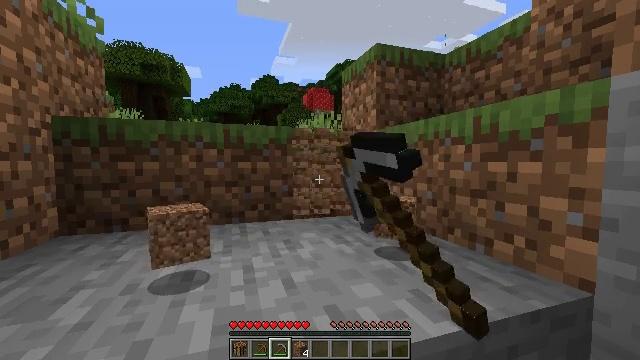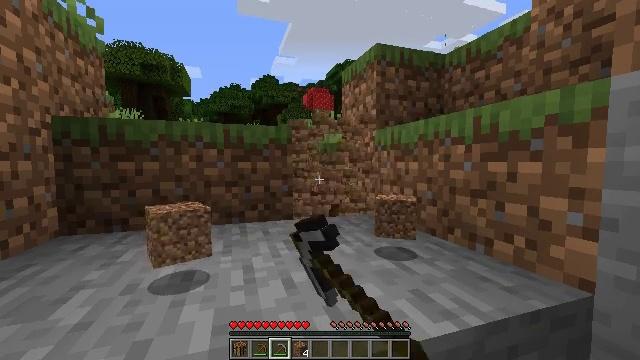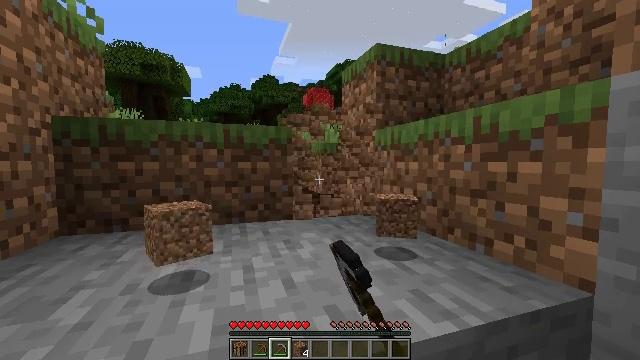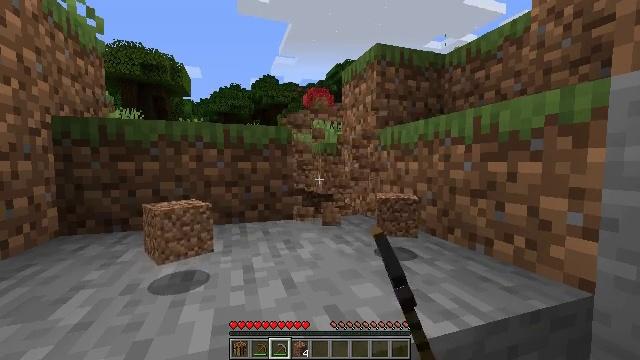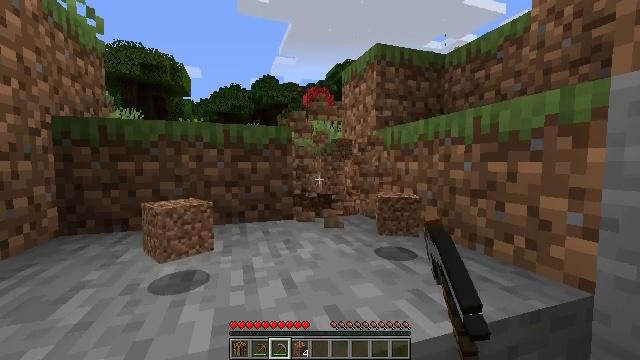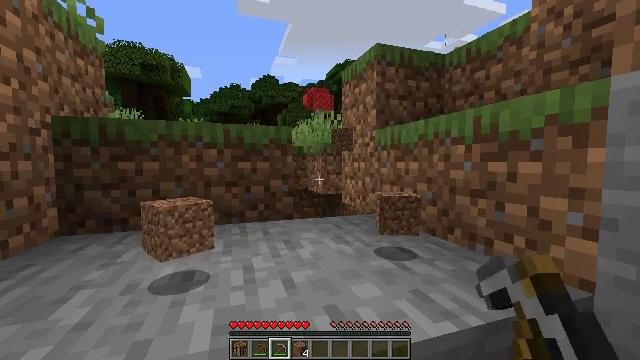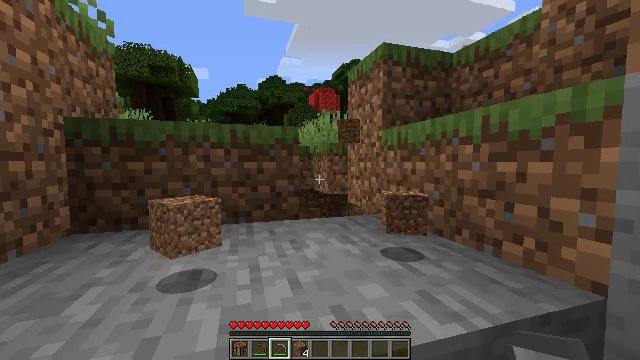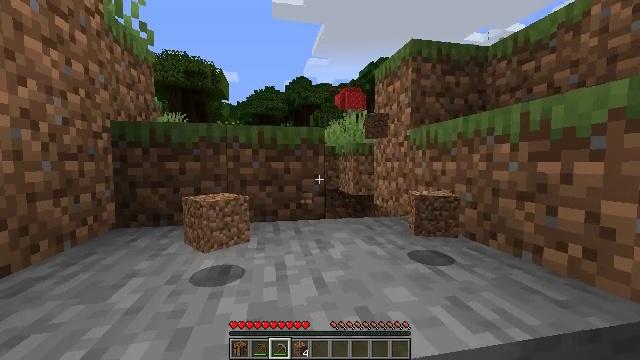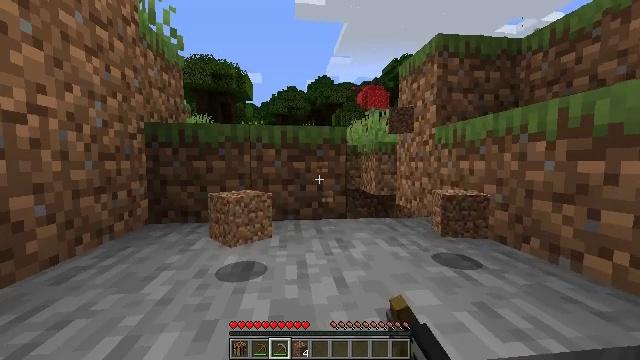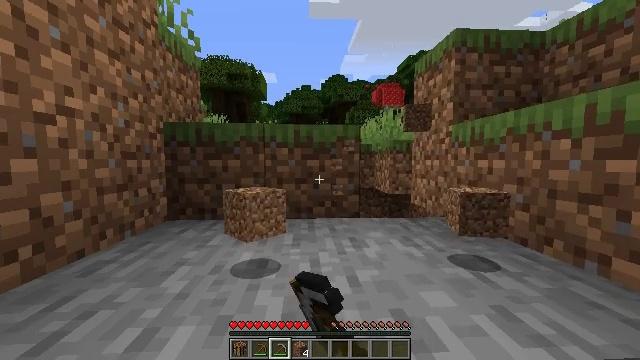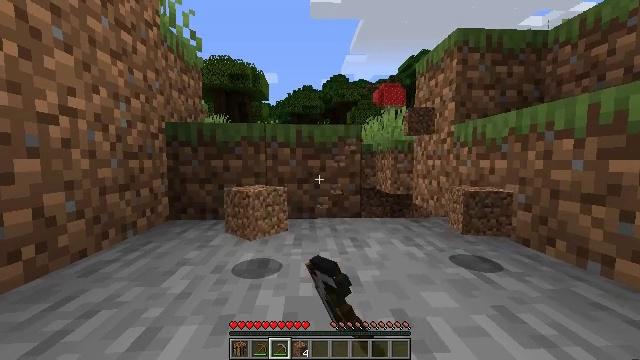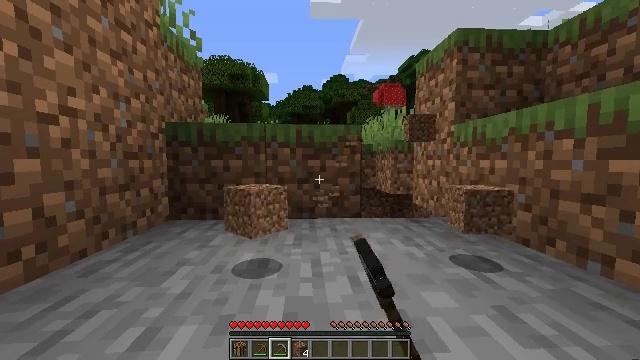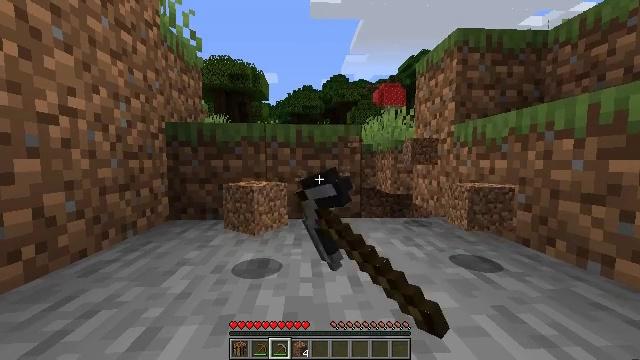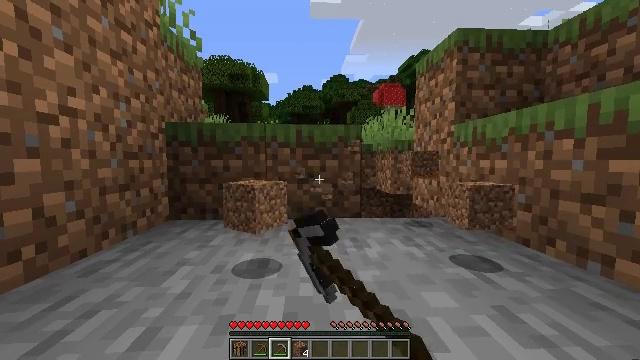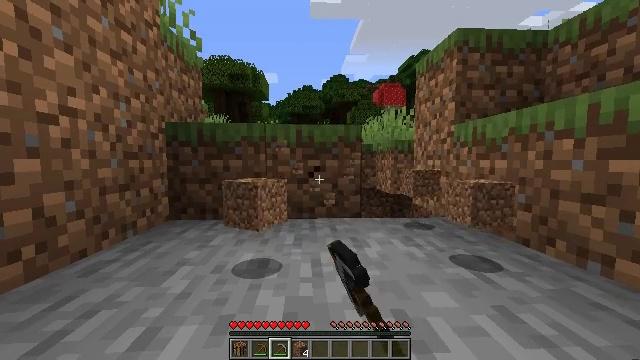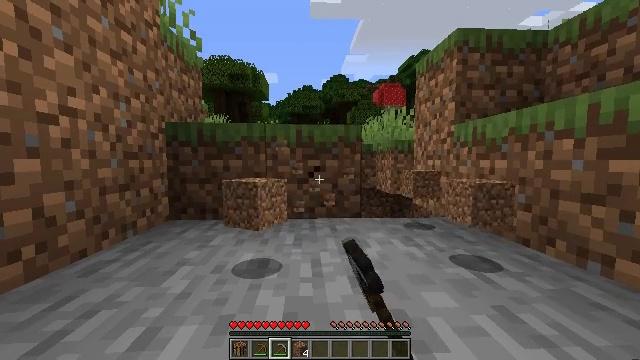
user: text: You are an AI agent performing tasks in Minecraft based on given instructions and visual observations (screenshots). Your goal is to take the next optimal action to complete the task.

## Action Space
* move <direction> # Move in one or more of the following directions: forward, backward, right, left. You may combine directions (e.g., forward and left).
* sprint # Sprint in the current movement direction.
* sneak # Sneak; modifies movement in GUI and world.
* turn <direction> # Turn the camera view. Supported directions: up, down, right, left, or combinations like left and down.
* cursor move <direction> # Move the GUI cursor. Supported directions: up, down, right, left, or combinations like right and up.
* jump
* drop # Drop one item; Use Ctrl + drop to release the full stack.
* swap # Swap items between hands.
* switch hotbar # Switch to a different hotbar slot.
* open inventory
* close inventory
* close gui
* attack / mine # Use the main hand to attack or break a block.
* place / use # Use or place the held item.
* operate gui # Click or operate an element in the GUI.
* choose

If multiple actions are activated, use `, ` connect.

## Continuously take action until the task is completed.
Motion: motion action
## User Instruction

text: Mine grass block from the ground.
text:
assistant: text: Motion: attack / mine
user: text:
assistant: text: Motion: attack / mine
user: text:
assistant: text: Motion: attack / mine
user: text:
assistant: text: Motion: attack / mine
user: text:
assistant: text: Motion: attack / mine
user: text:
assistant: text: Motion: turn left, attack / mine
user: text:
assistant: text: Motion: turn left, attack / mine
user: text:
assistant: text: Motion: turn left, attack / mine
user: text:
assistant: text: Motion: turn left, attack / mine
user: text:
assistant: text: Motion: attack / mine
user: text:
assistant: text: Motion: attack / mine
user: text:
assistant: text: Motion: attack / mine
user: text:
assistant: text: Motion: attack / mine
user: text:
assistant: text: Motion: attack / mine
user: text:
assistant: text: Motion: attack / mine
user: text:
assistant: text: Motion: attack / mine
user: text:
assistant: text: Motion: attack / mine
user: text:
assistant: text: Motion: attack / mine
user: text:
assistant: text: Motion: attack / mine
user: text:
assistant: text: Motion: attack / mine
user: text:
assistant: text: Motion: attack / mine
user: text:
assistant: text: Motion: attack / mine
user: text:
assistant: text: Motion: attack / mine
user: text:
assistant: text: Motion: attack / mine
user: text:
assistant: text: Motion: attack / mine
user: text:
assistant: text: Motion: turn left, attack / mine
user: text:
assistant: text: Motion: turn left, attack / mine
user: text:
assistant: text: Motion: attack / mine
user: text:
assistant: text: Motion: turn left, attack / mine
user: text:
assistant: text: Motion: attack / mine